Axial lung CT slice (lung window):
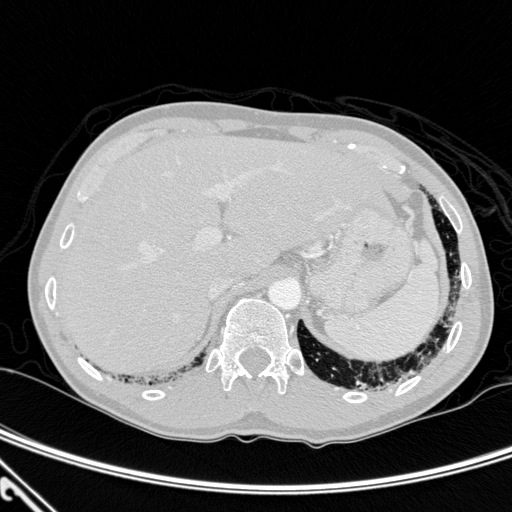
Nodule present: no